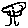
Label: tree